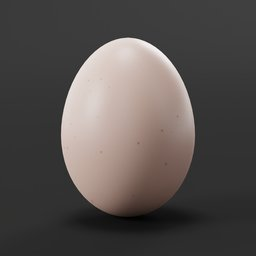
Label: nature